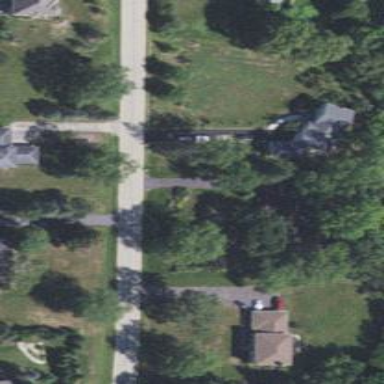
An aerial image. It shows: Driveway.